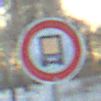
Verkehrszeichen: VerbotKennzeichnungspflichtigeKraftfahrzeugeGefaehrlicheGueter
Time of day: SunriseSunset
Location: Outdoor (Nature)
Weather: Clear
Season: Winter
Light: Natural